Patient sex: M
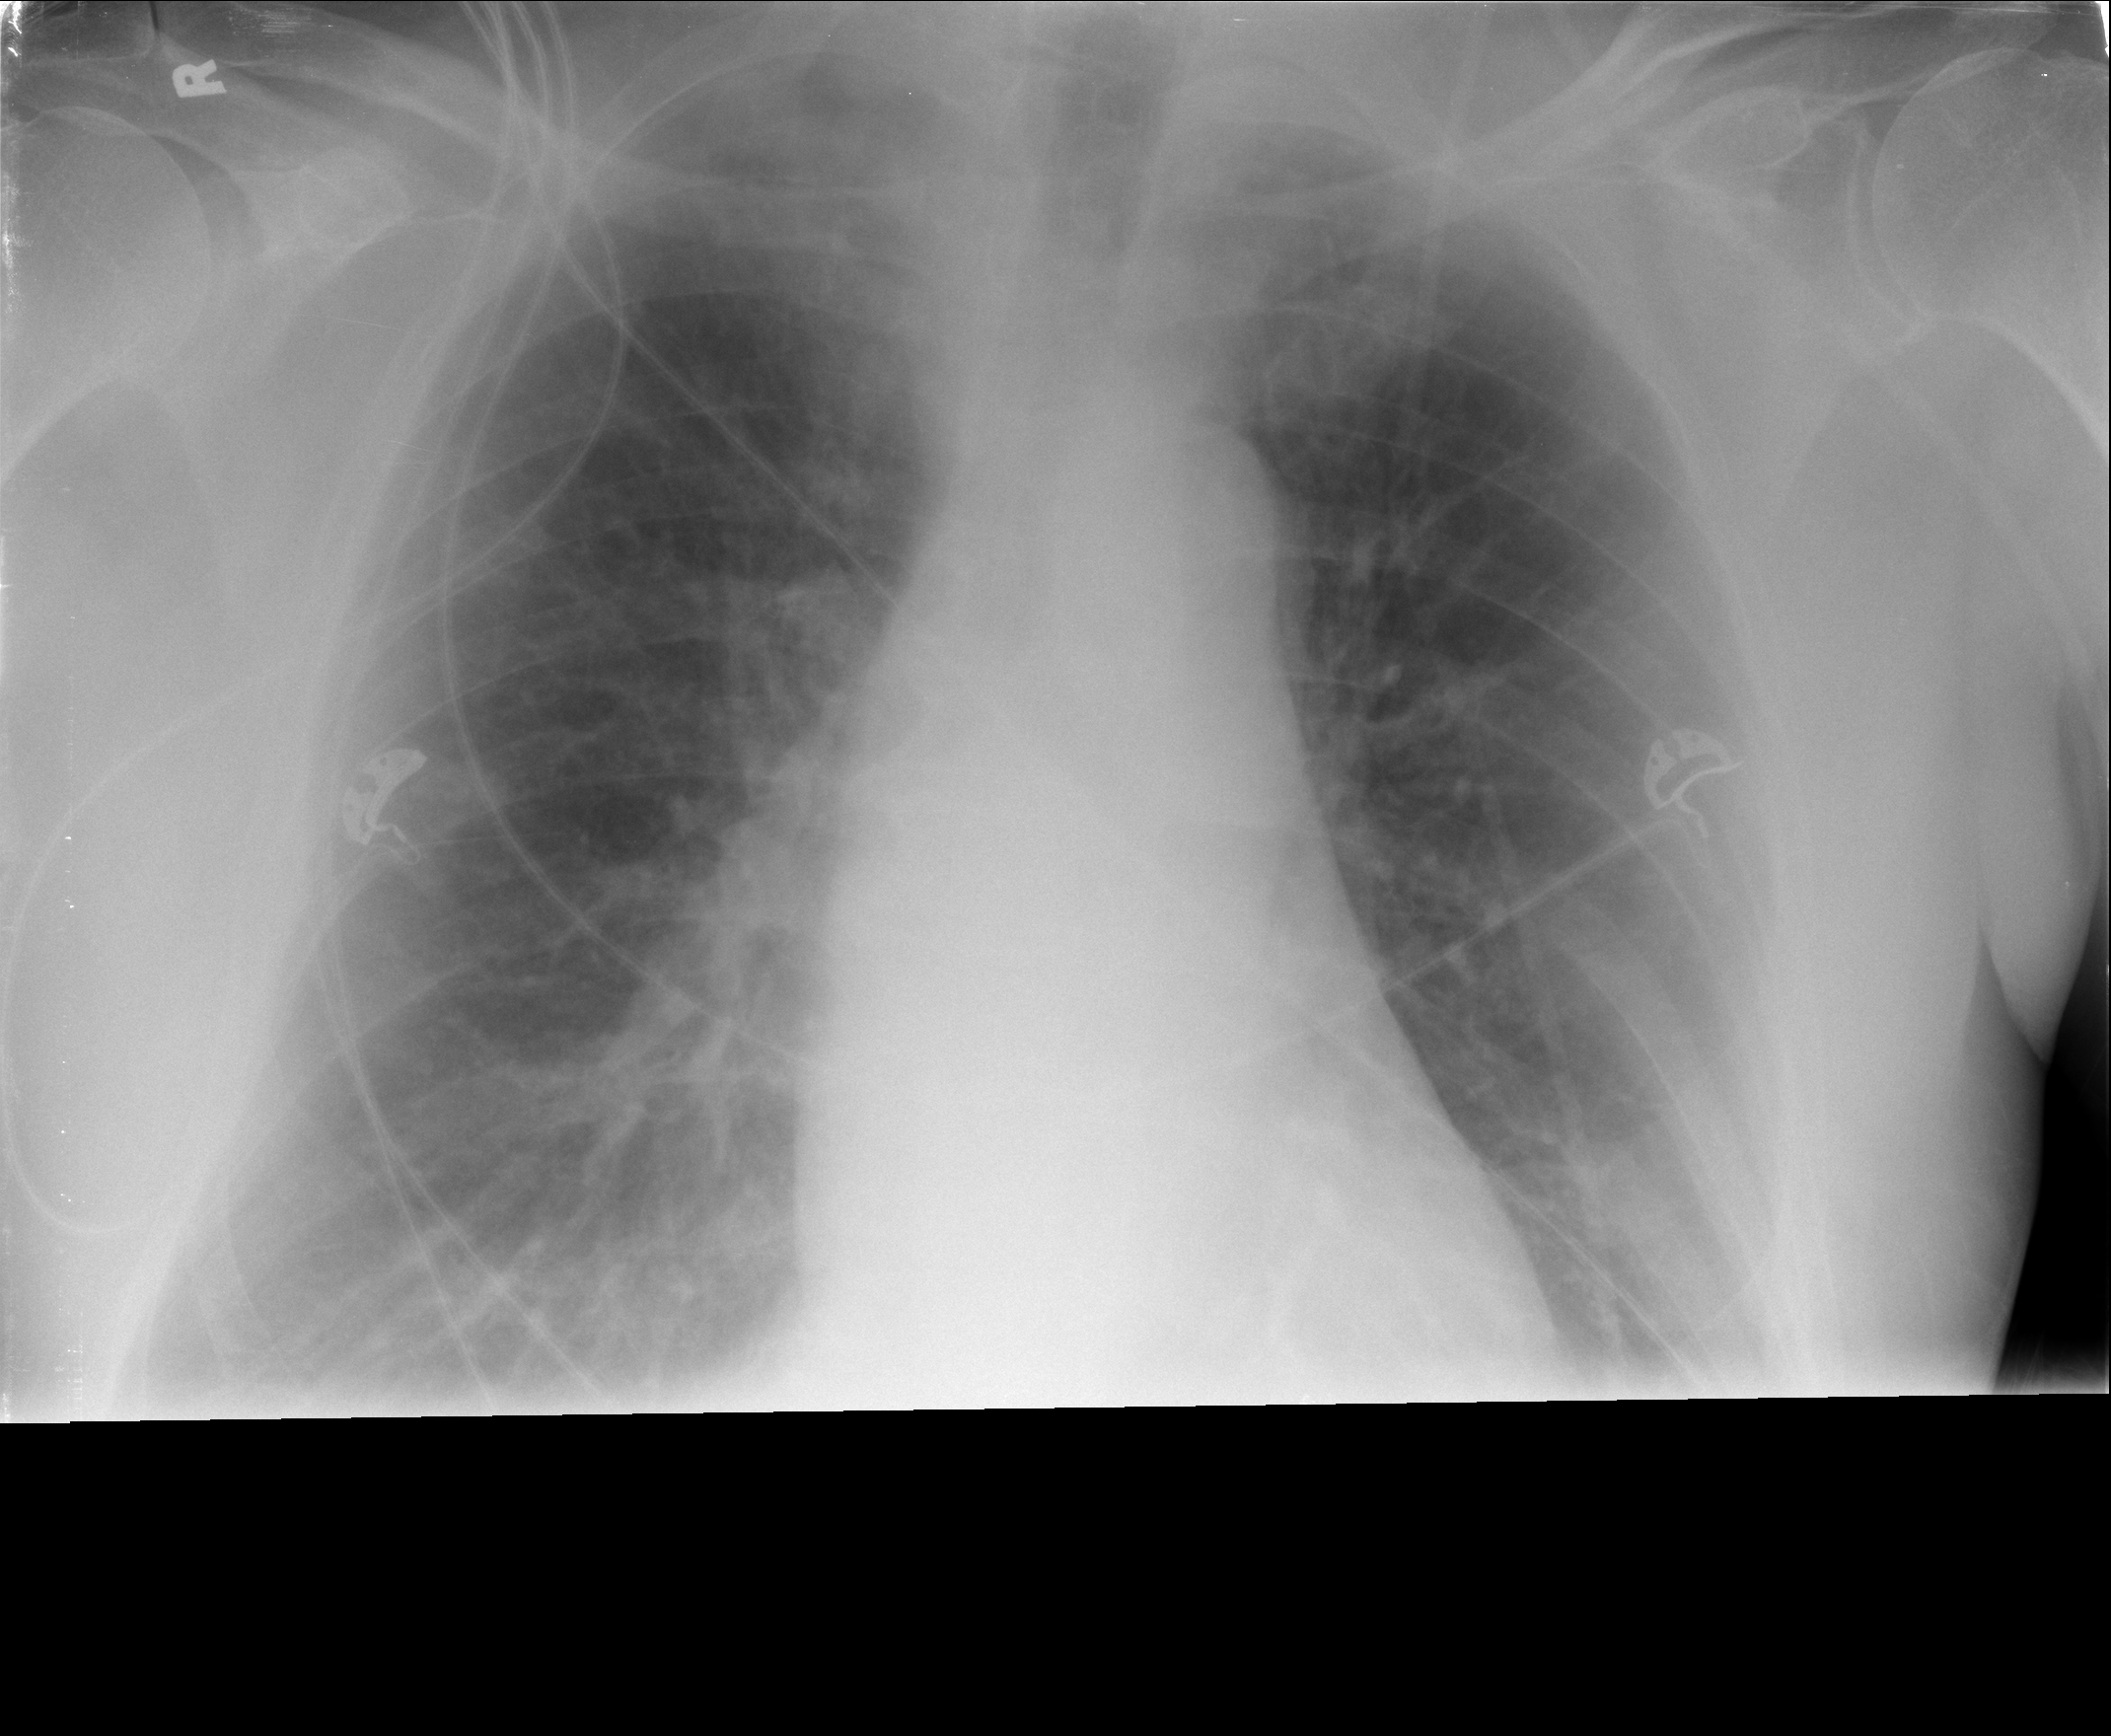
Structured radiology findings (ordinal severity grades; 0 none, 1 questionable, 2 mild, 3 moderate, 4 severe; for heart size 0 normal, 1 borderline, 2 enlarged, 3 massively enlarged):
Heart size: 0
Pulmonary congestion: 1
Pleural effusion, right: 0
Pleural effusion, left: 0
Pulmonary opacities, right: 0
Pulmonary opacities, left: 0
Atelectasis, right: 0
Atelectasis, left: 0